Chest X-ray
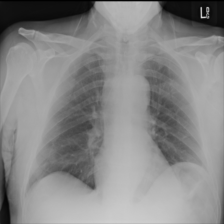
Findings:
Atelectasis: negative
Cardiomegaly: negative
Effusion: negative
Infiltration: negative
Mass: negative
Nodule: negative
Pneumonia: negative
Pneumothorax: negative
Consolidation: negative
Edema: negative
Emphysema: negative
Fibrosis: negative
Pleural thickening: negative
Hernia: negative